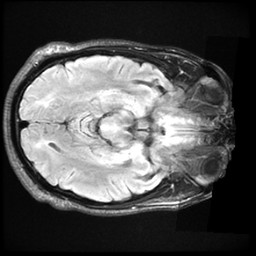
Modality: FLAIR
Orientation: axial
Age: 29
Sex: male
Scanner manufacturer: ge
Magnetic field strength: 3 T
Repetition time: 11 s
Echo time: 0.1497 s